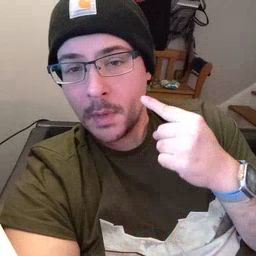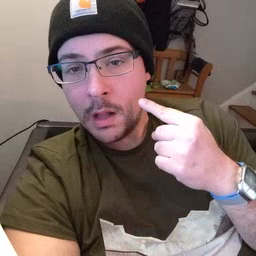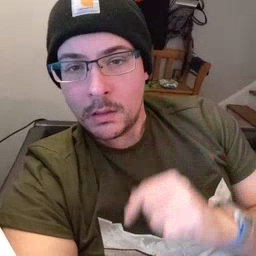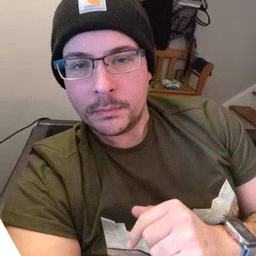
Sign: smile